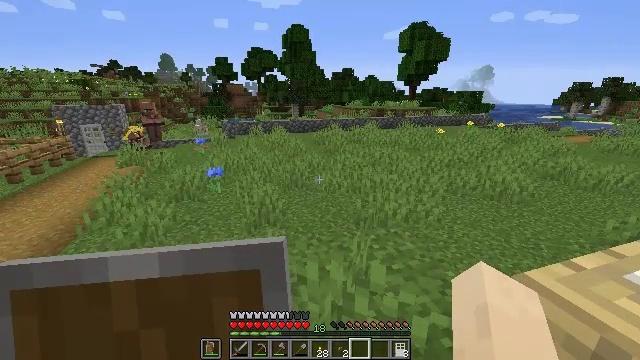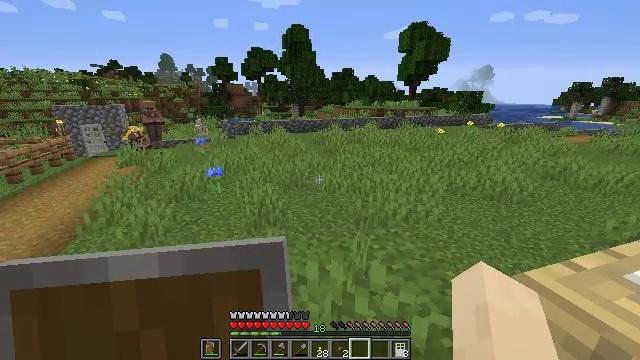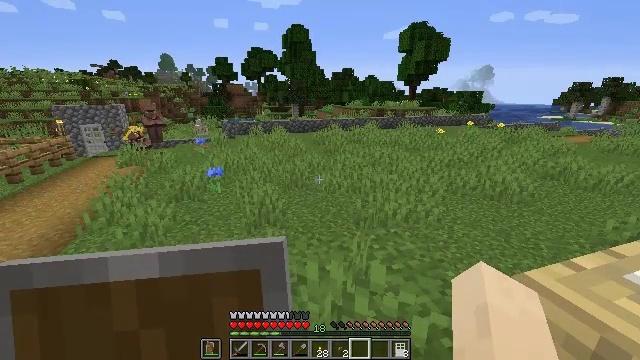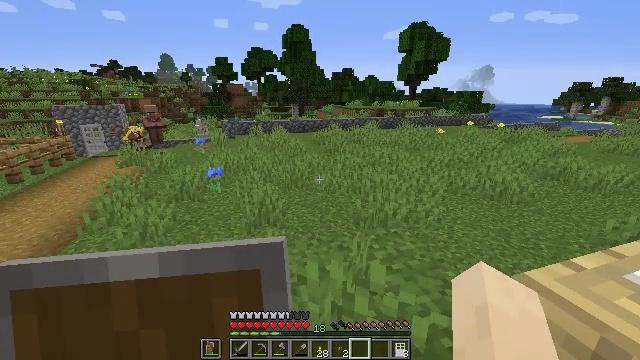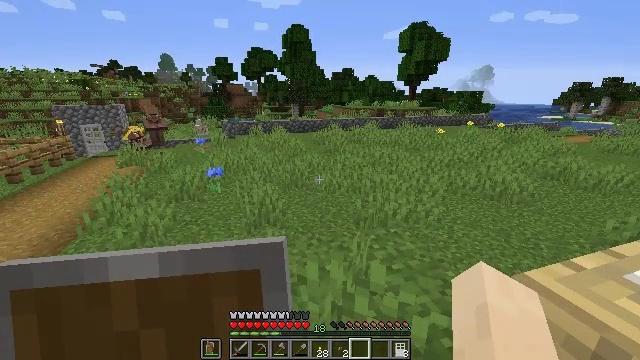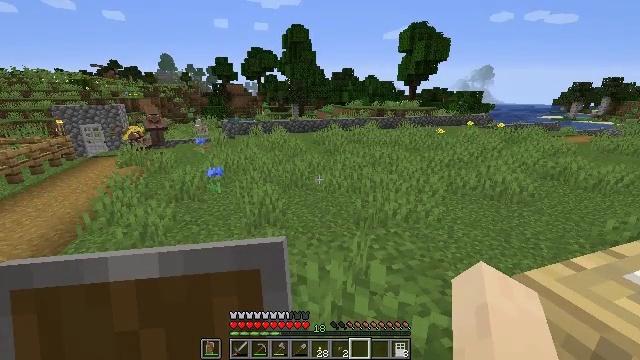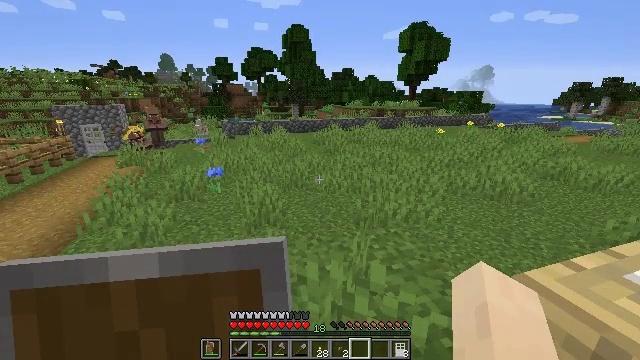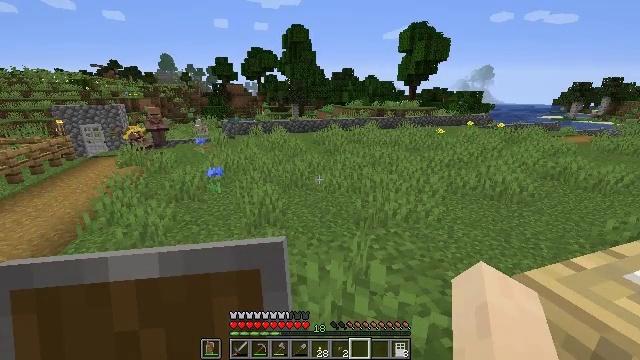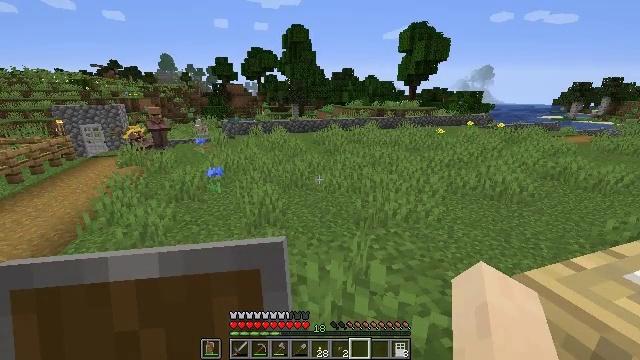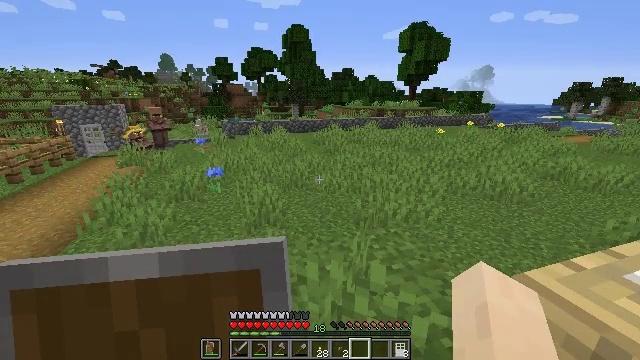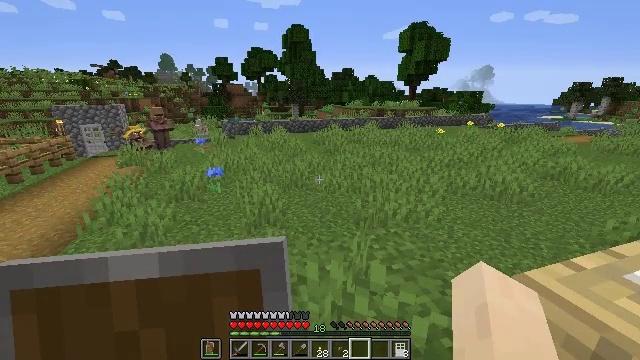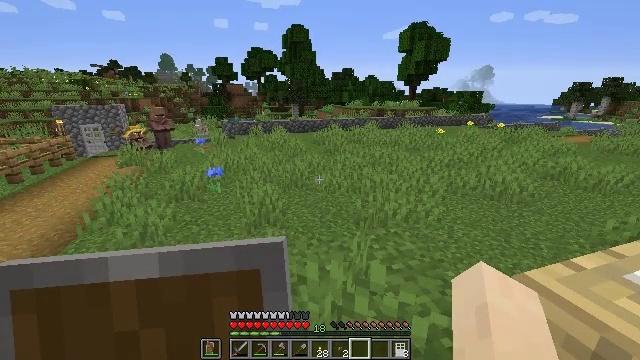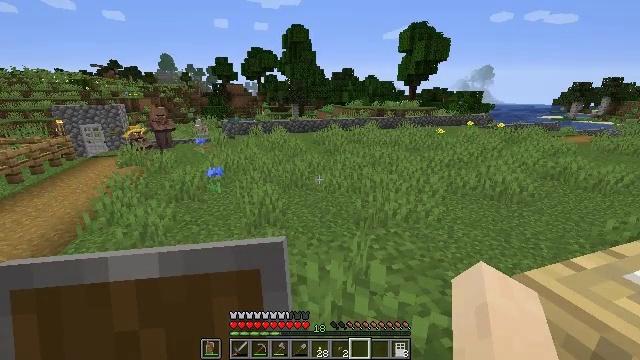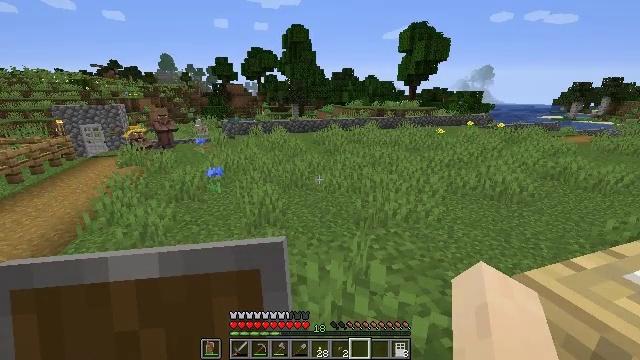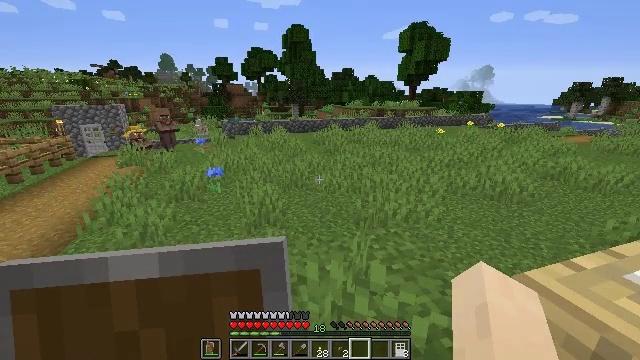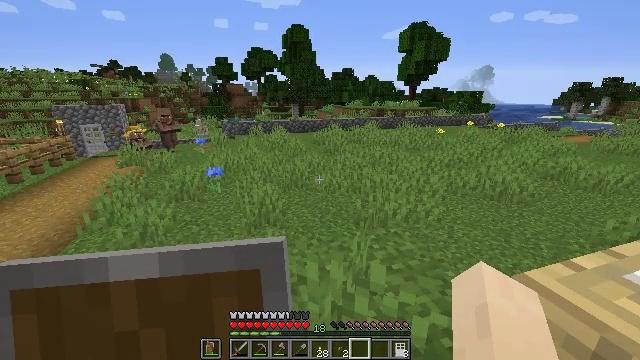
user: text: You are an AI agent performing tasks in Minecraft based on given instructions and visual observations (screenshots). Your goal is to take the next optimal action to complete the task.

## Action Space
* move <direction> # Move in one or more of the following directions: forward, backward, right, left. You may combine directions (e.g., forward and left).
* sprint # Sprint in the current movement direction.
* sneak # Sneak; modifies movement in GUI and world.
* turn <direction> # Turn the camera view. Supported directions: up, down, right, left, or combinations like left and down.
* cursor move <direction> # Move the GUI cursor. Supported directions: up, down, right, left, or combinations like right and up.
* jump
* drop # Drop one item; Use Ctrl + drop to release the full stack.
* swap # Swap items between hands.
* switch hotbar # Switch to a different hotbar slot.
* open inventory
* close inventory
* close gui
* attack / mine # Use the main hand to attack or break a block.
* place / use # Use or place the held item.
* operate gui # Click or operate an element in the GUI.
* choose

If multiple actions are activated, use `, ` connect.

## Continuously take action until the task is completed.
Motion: motion action
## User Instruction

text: Left click on the fletching table to mine it.
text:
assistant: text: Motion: no_op
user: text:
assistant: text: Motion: no_op
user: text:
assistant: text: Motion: no_op
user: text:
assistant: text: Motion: no_op
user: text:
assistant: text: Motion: no_op
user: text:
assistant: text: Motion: no_op
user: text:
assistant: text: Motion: no_op
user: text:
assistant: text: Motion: no_op
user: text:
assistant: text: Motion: no_op
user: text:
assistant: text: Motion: no_op
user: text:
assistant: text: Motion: no_op
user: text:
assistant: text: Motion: no_op
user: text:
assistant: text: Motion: no_op
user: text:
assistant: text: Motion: no_op
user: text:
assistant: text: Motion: no_op
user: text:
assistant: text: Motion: no_op
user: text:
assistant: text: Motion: move back and move left
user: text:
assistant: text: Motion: move back and move left, turn right
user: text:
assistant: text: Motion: move back and move left, turn right
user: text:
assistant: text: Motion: move back and move left, turn right
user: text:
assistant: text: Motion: move back and move left, turn right and down
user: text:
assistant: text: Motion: move right, turn right and up
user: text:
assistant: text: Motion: move right, turn right and up
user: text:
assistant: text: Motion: move forward and move right, turn right
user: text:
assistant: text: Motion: move forward and move right, turn right and up
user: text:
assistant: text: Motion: move forward and move right, turn right
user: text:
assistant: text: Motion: move forward and move right, turn right and up
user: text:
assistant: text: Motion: move forward and move right
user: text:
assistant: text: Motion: move forward and move right
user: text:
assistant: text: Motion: move forward